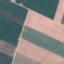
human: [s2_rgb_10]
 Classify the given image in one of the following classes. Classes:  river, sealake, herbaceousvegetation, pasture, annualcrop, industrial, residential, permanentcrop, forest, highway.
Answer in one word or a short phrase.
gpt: AnnualCrop